Question: Working in java, not in objective c. Data is not saved in the database despite getting in "Json Data Posted" condition.
I should send the data in the format as shown below to get the json response
'''
{
"ProjID": "78",
"Uid": "12",
"EmailID": "ratnam_nv@yahoo.com",
"ProjectInviterFQAnswers": [{
"slno": "1",
"Answer": "a1",
"order": "1",
"flag": "F"
}, {
"slno": "2",
"Answer": "a1",
"order": "2",
"flag": "F"
}, {
"slno": "1",
"Answer": "a1",
"order": "2",
"flag": "Q"
}
]
};
'''
I am sending the dictionary I got in log in the format as shown below.

The differnce between the above code and my log's screenshot is ';' after every key value pair and hence I get the response as mentioned in the title.
Any suggestions to correct the code/logic? Here's what I coded.
'''
NSError *error = Nil;
NSOperationQueue *queue = [[NSOperationQueue alloc] init];
NSDictionary *dictionaryArray1 = [NSDictionary dictionaryWithObjectsAndKeys:@"1", @"slno", @"a1", @"Answer", @"1", @"order", @"F", @"Flag", nil];
NSDictionary *dictionaryArray2 = [NSDictionary dictionaryWithObjectsAndKeys:@"2", @"slno", @"a1", @"Answer", @"1", @"order", @"F", @"Flag", nil];
NSDictionary *dictionaryArray3 = [NSDictionary dictionaryWithObjectsAndKeys:@"1", @"slno", @"a1", @"Answer", @"2", @"order", @"Q", @"Flag", nil];
NSArray *arrayAnswer = [NSArray arrayWithObjects:dictionaryArray1, dictionaryArray2, dictionaryArray3, nil];
NSDictionary *dictionary = [NSDictionary dictionaryWithObjectsAndKeys:@"78", @"ProjID", @"12", @"UID", @"ratnam_nv@yahoo.com", @"EmailID", arrayAnswer, @"ProjectInviterFQAnswer", nil];
NSLog(@"Dictionary that is being sent to URL is = %@", dictionary);
NSURL *url = [NSURL URLWithString:@"http://cnapi.iconnectgroup.com/api/QRCodeScan/SaveAnswers"];
NSMutableURLRequest *request = [[NSMutableURLRequest alloc] initWithURL:url];
NSData *requestData = [NSJSONSerialization dataWithJSONObject:dictionary options:kNilOptions error:&error];
[request setHTTPMethod:@"POST"];
[request setValue:@"application/json" forHTTPHeaderField:@"Accept"];
[request setValue:@"application/json" forHTTPHeaderField:@"Content-Type"];
[request setValue:[NSString stringWithFormat:@"%d", [requestData length]] forHTTPHeaderField:@"Content-Length"];
[request setHTTPBody: requestData];
NSURLConnection *connection = [[NSURLConnection alloc] initWithRequest:request delegate:self];
[connection start];
[NSURLConnection sendAsynchronousRequest:request queue:queue completionHandler:^(NSURLResponse *response, NSData *data, NSError *error){
if(error || !data)
{
NSLog(@"JSON Data not posted!");
[activity stopAnimating];
UIAlertView *alertMessage = [[UIAlertView alloc] initWithTitle:@"Error" message:@"Data not saved" delegate:self cancelButtonTitle:@"OK" otherButtonTitles:nil];
[alertMessage show];
}
else
{
[activity startAnimating];
NSLog(@"JSON data posted! :)");
NSError *error = Nil;
NSJSONSerialization *jsonObject = [NSJSONSerialization JSONObjectWithData:data options:NSJSONReadingAllowFragments error:&error];
NSLog(@"Response is %@", jsonObject);
[activity stopAnimating];
}
}];
}
'''
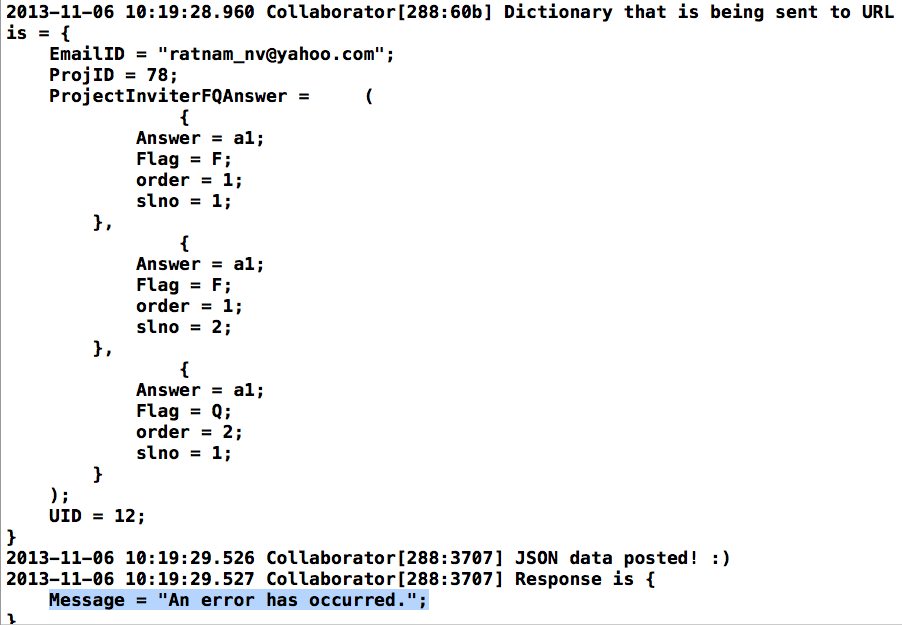
Answer: So here's how I solved my own issue.
'''
NSString *str = @"{"ProjID": "78","Uid": "12","EmailID": "ratnam_nv@yahoo.com",";
str = [str stringByAppendingString:@""ProjectInviterFQAnswers": ["];
str = [str stringByAppendingString:@"{"slno": "1","Answer": "a1","order": "1", "flag": "F"},"];
str = [str stringByAppendingString:@"{"slno": "2","Answer": "a1","order": "1","flag": "F"},"];
str = [str stringByAppendingString:@"{"slno": "1","Answer": "a1","order": "2","flag": "Q"}"];
str = [str stringByAppendingString:@"]}"];
NSLog(@"String is === %@", str);
NSURL *url = [NSURL URLWithString:@"http://cnapi.iconnectgroup.com/api/QRCodeScan/SaveAnswers/"];
NSMutableURLRequest *request = [[NSMutableURLRequest alloc] initWithURL:url];
NSData *requestData = [str dataUsingEncoding:NSUTF8StringEncoding];
[request setHTTPMethod:@"POST"];
[request setValue:@"application/json" forHTTPHeaderField:@"Accept"];
[request setValue:@"application/json" forHTTPHeaderField:@"Content-Type"];
[request setValue:[NSString stringWithFormat:@"%d", [requestData length]] forHTTPHeaderField:@"Content-Length"];
[request setHTTPBody: requestData];
NSURLConnection *connection = [[NSURLConnection alloc] initWithRequest:request delegate:self];
[connection start];
[NSURLConnection sendAsynchronousRequest:request queue:queue completionHandler:^(NSURLResponse *response, NSData *data, NSError *error){
if(error || !data)
{
NSLog(@"JSON Data not posted!");
[activity stopAnimating];
UIAlertView *alertMessage = [[UIAlertView alloc] initWithTitle:@"Error" message:@"Data not saved" delegate:self cancelButtonTitle:@"OK" otherButtonTitles:nil];
[alertMessage show];
}
else
{
[activity startAnimating];
NSLog(@"JSON data posted! :)");
NSError *error = Nil;
NSJSONSerialization *jsonObject = [NSJSONSerialization JSONObjectWithData:data options:NSJSONReadingAllowFragments error:&error];
NSLog(@"Response is %@", jsonObject);
}
}];
'''